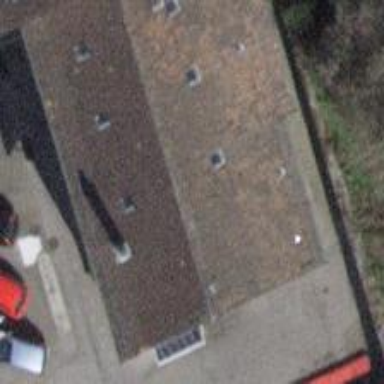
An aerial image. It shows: Car repair shop.